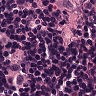
Metastatic tissue present: no